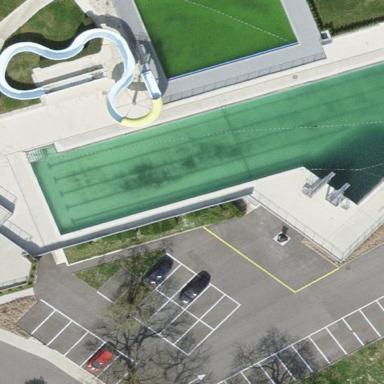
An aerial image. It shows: Swimming pool located in leisure land.